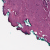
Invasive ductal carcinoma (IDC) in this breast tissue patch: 0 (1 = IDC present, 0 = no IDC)